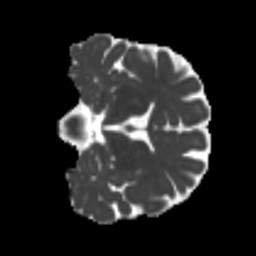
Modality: MD
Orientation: coronal
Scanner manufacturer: siemens
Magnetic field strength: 3 T
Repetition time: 4 s
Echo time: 0.0594 s